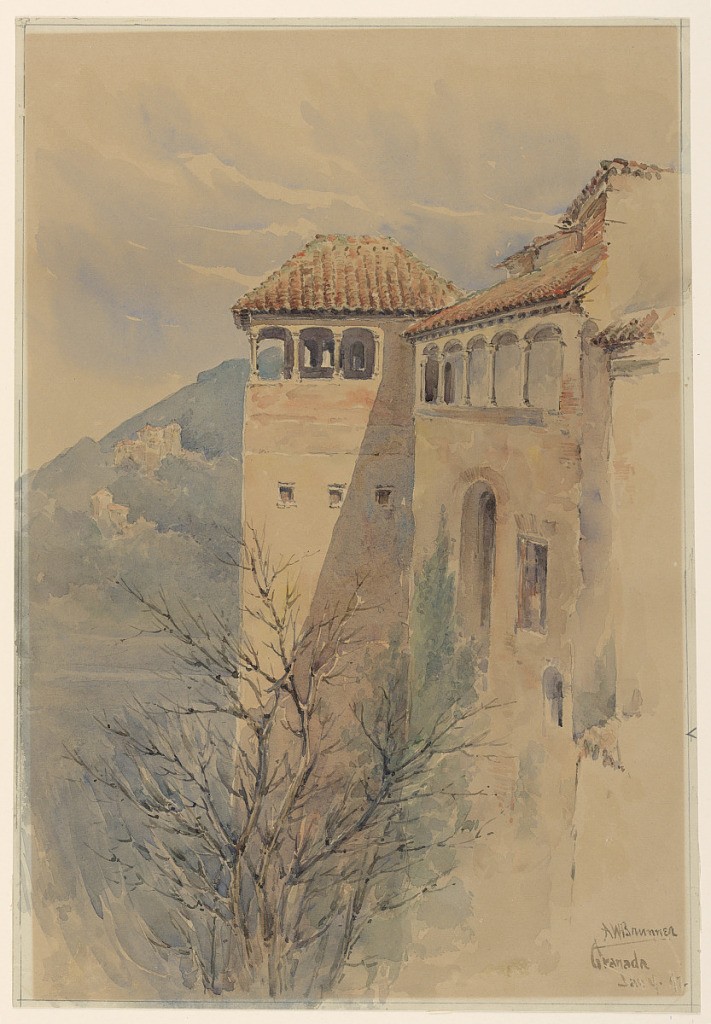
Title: Granada
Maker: Arnold William Brunner, American, 1857–1925
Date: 1892
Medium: Brush and watercolor on tan paper
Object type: Drawing
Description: Steep tower-like walls, right, with window openings near the top, and surmounted by arcades beneath tile roofs. Mountain in background, left.